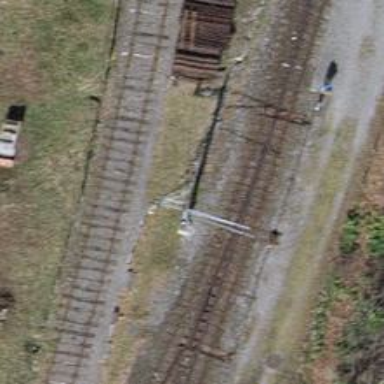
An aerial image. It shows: Railway switch.